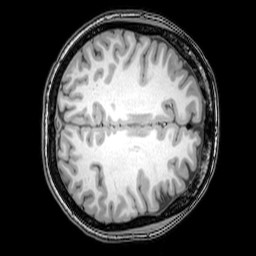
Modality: T1w
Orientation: axial
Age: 23
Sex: female
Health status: healthy
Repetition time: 0.081 s
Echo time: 0.037 s